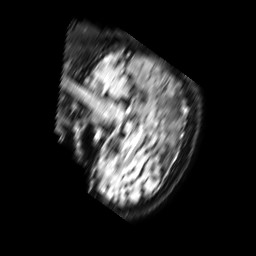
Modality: FLAIR
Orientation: sagittal
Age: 44
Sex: female
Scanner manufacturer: philips
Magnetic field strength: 1.5 T
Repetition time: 6 s
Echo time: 0.1016 s